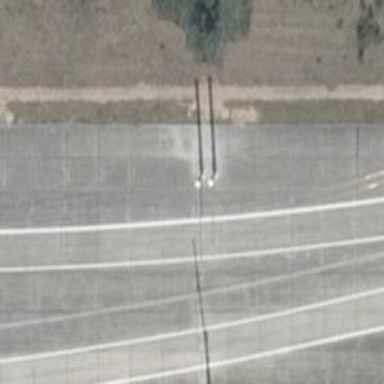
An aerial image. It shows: Catenary mast for power lines.